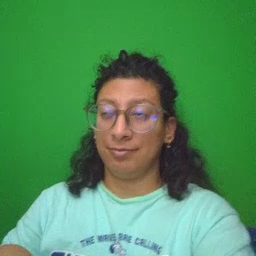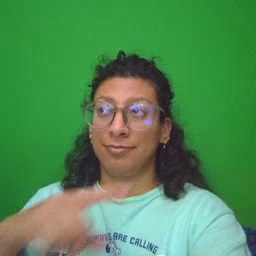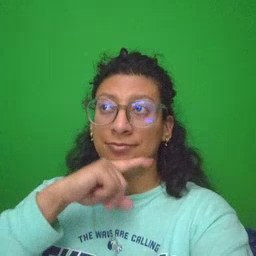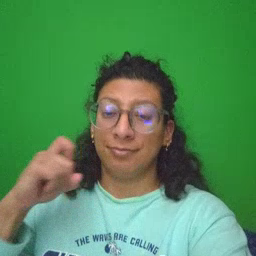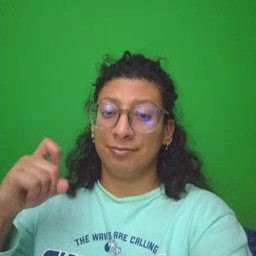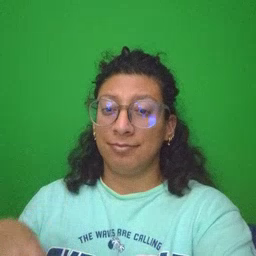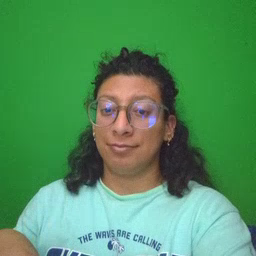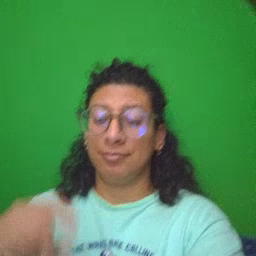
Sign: dry